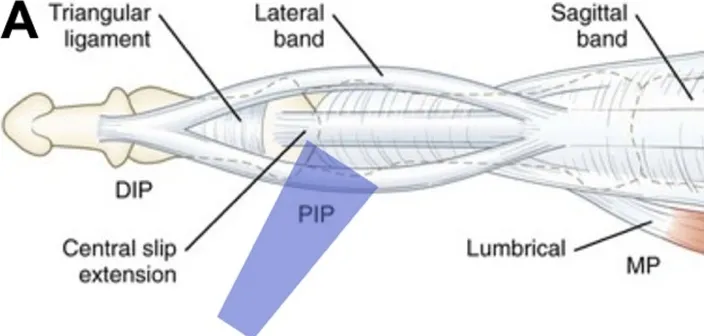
Dynamic change of lateral band under ultrasonography. Probe placement over dorsal, and ,radial side of middle phalanx head as transverse section.
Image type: radiology (ultrasound)